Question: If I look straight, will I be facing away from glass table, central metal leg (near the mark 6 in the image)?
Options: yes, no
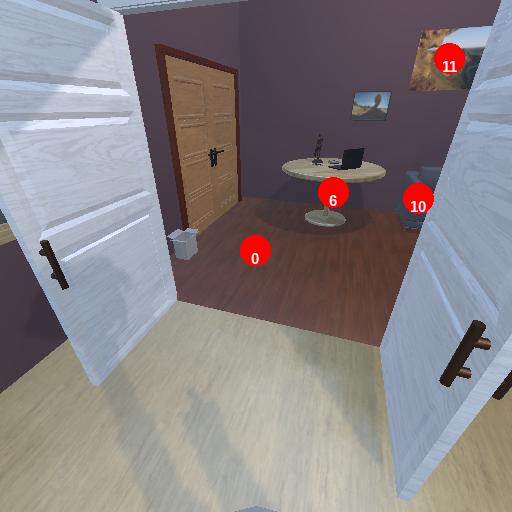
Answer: yes